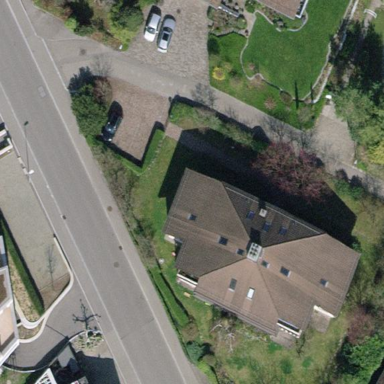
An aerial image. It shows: Building with apartments featuring unique double saltbox roof shape.